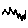
Label: zigzag